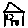
Label: house